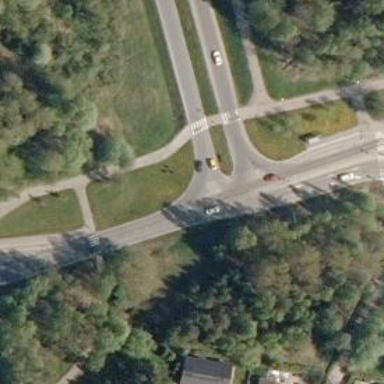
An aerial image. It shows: Road with "give way" sign.